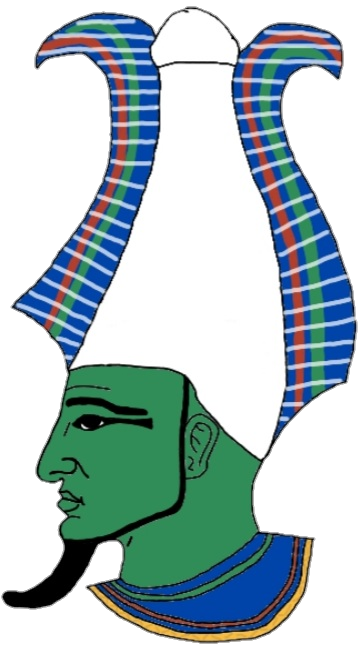
Label: 4_Yes_Chad